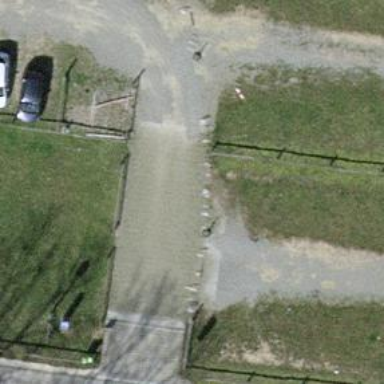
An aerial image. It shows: Unpaved parking aisle road for service vehicles.